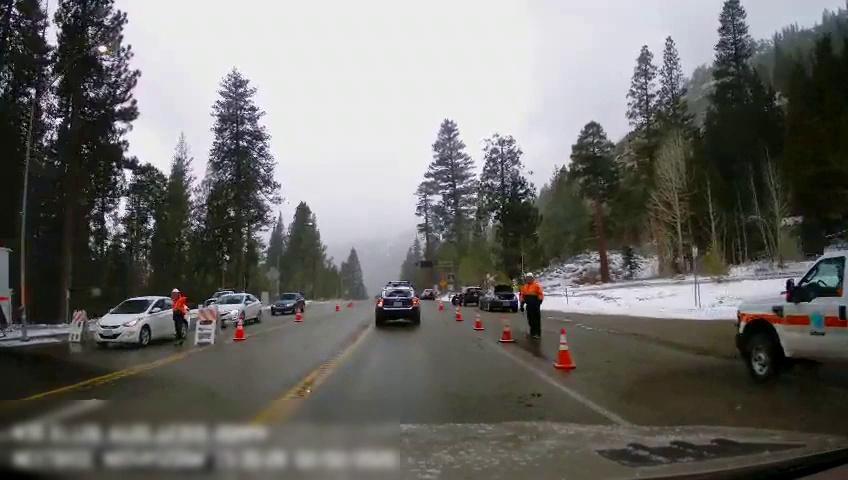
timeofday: Day
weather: Snowy
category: Drivable Space
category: Vehicles | Truck
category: Vehicles | SUV
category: Vehicles | SUV
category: Pedestrians
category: Vehicles | Car
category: Vehicles | Truck
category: Pedestrians
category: Vehicles | Truck
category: Vehicles | Car
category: Vehicles | Car
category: Vehicles | Car
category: Pedestrians
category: Vehicles | SUV
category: Lanes | Current Lane
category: Lanes | Opposite Lane
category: Lanes | Current Lane
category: Traffic | Signs
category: Traffic | Signs